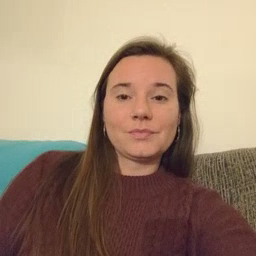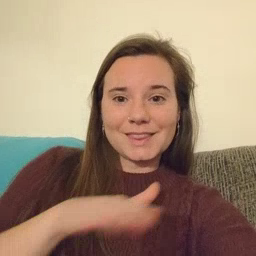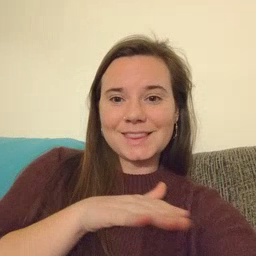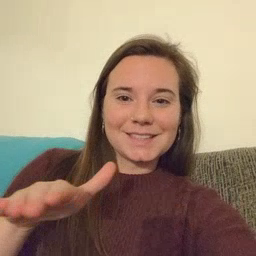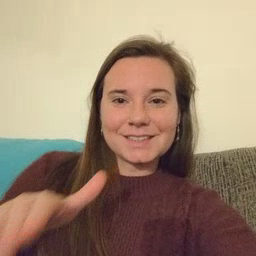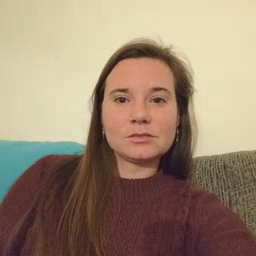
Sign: clean